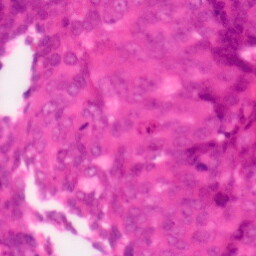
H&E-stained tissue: Colon